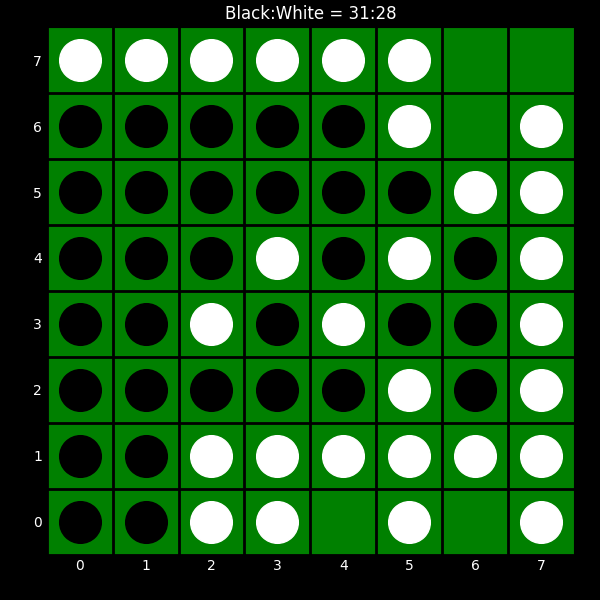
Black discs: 31
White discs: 28